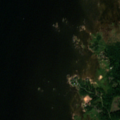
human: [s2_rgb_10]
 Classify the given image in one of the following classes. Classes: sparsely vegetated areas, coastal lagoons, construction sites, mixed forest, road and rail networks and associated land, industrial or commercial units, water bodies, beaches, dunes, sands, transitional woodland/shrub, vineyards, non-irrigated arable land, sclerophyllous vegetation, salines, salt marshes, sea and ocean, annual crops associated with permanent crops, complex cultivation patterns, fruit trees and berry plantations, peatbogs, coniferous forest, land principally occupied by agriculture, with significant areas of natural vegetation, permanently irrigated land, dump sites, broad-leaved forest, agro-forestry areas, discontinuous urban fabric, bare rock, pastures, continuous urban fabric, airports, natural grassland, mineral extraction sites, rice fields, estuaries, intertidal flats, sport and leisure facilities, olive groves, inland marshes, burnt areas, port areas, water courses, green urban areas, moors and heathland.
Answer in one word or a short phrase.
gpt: coniferous forest, mixed forest, transitional woodland/shrub, sea and ocean